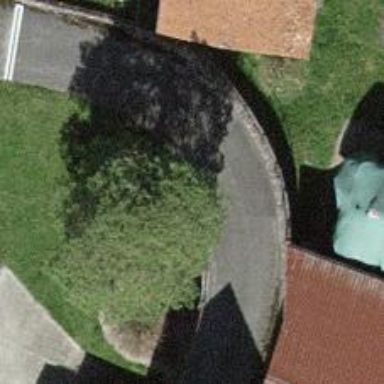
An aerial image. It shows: Driveway.